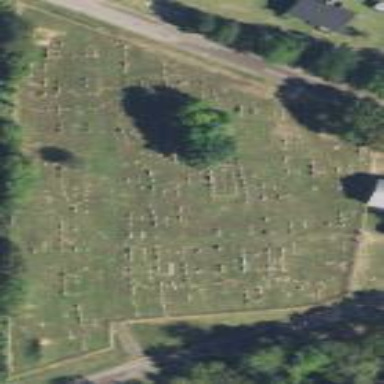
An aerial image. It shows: Cemetery.